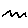
Label: zigzag